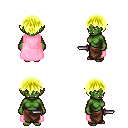
a pixel art fantasy rpg character, female body template, orc, green skin, pink cape, robe skirt, gold short bangs hairstyle, dagger, four views (front, back, left, right), 2x2 character sprite sheet, small pixel art, hard edges, no anti-aliasing